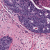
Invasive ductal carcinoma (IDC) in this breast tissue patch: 0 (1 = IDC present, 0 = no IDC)